Question: I am setting up my new mac book for development. In vim (mac vim), with jellybeans color scheme, all the tab spaces are highlighted. This is annoying as left side of most of the instructions/line is in grey. I read about "TabLineFill", but not sure how to use it. Is there a better way?
Thanks,
bsr

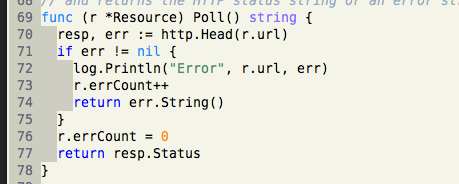
Answer: Your question is somewhat vague. What is it that you want to accomplish?
If you wish to change the color of the tabline,
'''
hi TabLine guibg=Black guifg=White
'''
If you wish to change the entire tabline to grey (like the left side),
'''
hi TabLineFill guibg=#b0b8c0
'''
If neither of this is what you wanted, you'll have to explain a bit more.